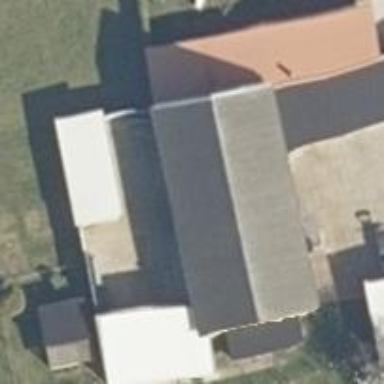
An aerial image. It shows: Building.